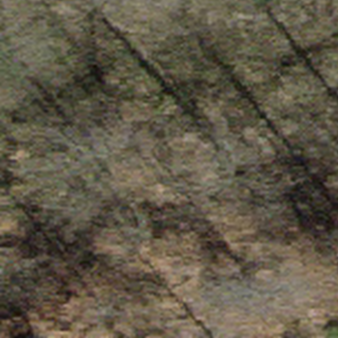
Label: other